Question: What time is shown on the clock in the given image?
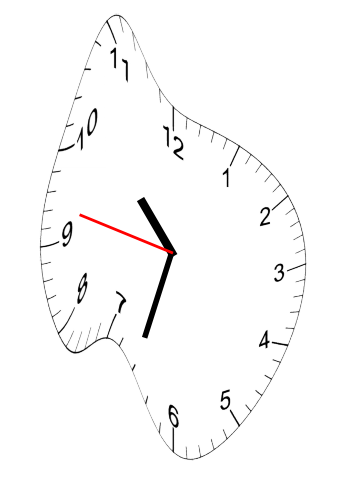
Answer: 10:32:47